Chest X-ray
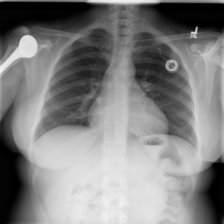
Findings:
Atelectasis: negative
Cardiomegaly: negative
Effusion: negative
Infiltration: negative
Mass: negative
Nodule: negative
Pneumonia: negative
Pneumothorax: negative
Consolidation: negative
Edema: negative
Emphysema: negative
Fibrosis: negative
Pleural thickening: negative
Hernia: negative